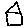
Label: house